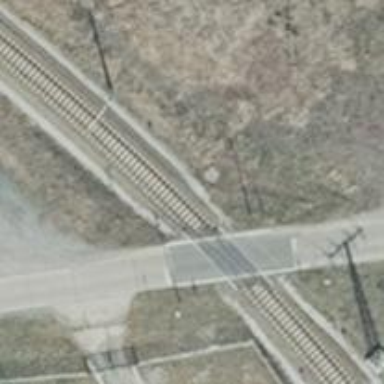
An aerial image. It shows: Railway track with contact line for electrification.